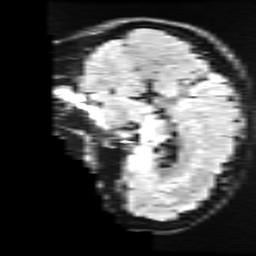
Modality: FLAIR
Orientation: sagittal
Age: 24
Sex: female
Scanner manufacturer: ge
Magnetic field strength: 3 T
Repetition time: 11 s
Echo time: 0.1497 s